Interaction volume radius: 5 \u00c5
Interaction volume height: 10 \u00c5
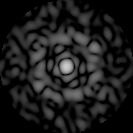
Disorder parameter: 0.838